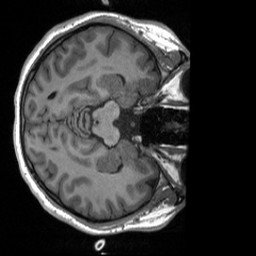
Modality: T1w
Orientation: axial
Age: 21
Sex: female
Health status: healthy
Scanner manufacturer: siemens
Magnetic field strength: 3 T
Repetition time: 2 s
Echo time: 0.00232 s